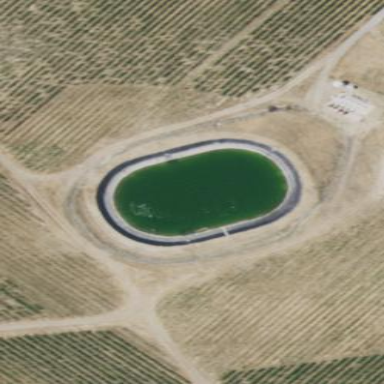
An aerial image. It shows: Water reservoir that serves as water storage facility.